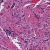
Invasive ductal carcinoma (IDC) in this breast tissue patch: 1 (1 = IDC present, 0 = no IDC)